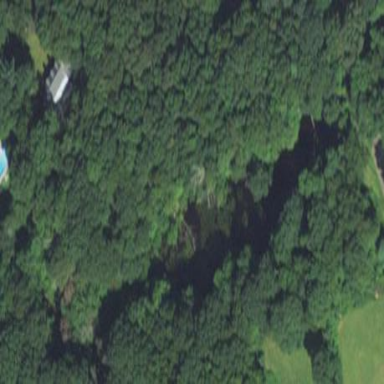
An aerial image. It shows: Existing preserved open space in the woodland.